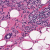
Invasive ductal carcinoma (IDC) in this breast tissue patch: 0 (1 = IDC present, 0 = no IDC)